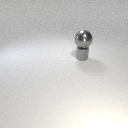
small gray metal cylinder below large gray metal sphere